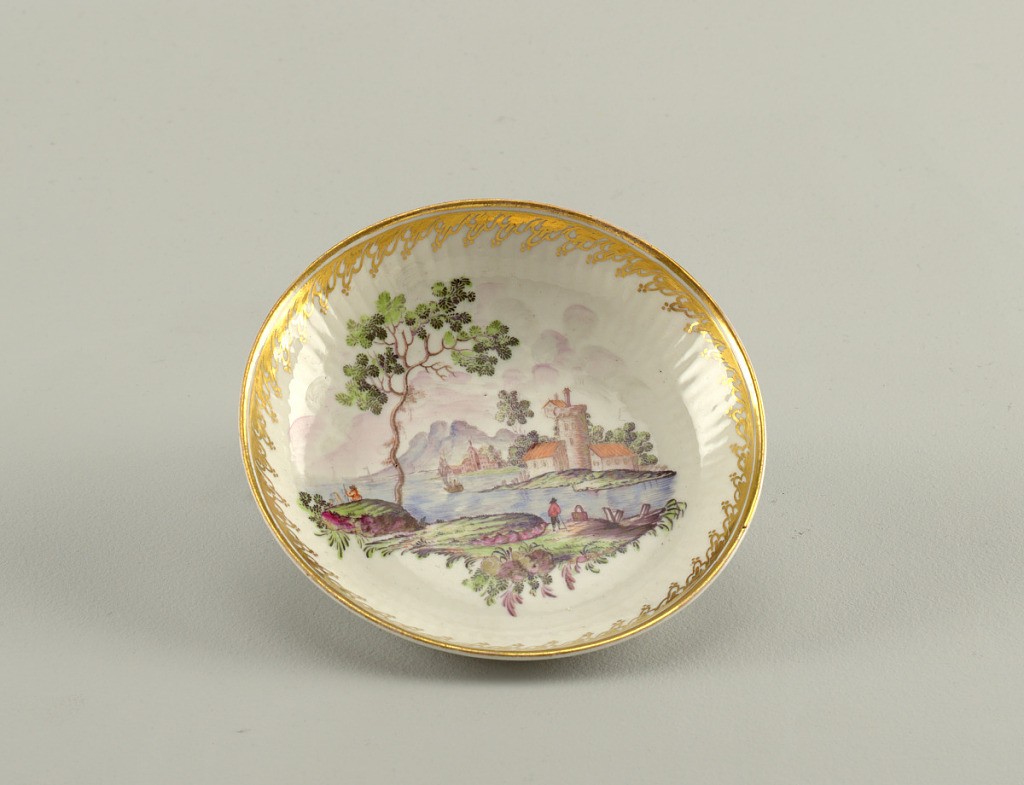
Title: Cup and Saucer
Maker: Cozzi Porcelain Factory, Italian, 1763 – 1812
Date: ca. 1800
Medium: porcelain, vitreous enamel, gold
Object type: cup and saucer
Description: Cup plain, simple handle; shallow saucer with slightly curved side, ribbed in relief underglaze. Landscapes on cup and saucer; lacy gold border on saucer.